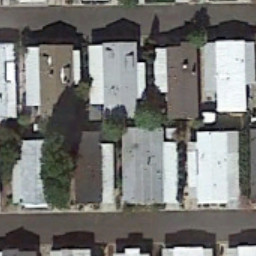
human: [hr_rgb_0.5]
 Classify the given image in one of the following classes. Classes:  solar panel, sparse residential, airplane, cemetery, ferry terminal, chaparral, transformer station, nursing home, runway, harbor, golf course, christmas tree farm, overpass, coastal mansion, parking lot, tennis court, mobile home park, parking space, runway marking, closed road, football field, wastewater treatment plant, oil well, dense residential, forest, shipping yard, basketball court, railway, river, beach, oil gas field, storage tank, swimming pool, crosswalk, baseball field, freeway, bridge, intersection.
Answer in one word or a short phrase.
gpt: mobile home park